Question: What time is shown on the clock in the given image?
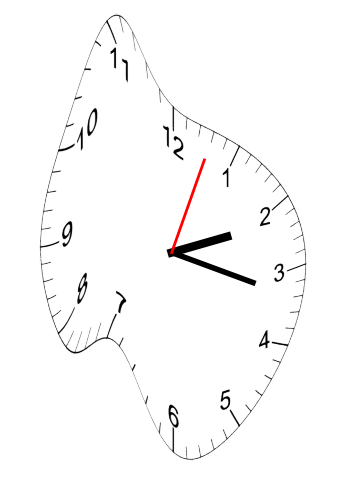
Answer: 02:17:03